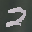
Label: 2